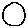
Label: circle